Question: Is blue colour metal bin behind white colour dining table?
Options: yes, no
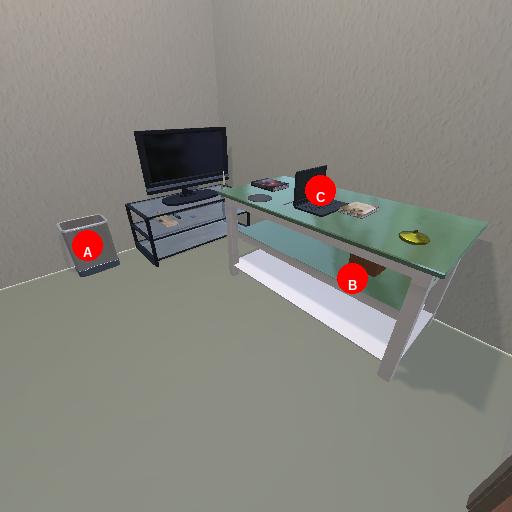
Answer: yes